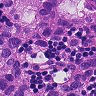
Metastatic tissue present: yes